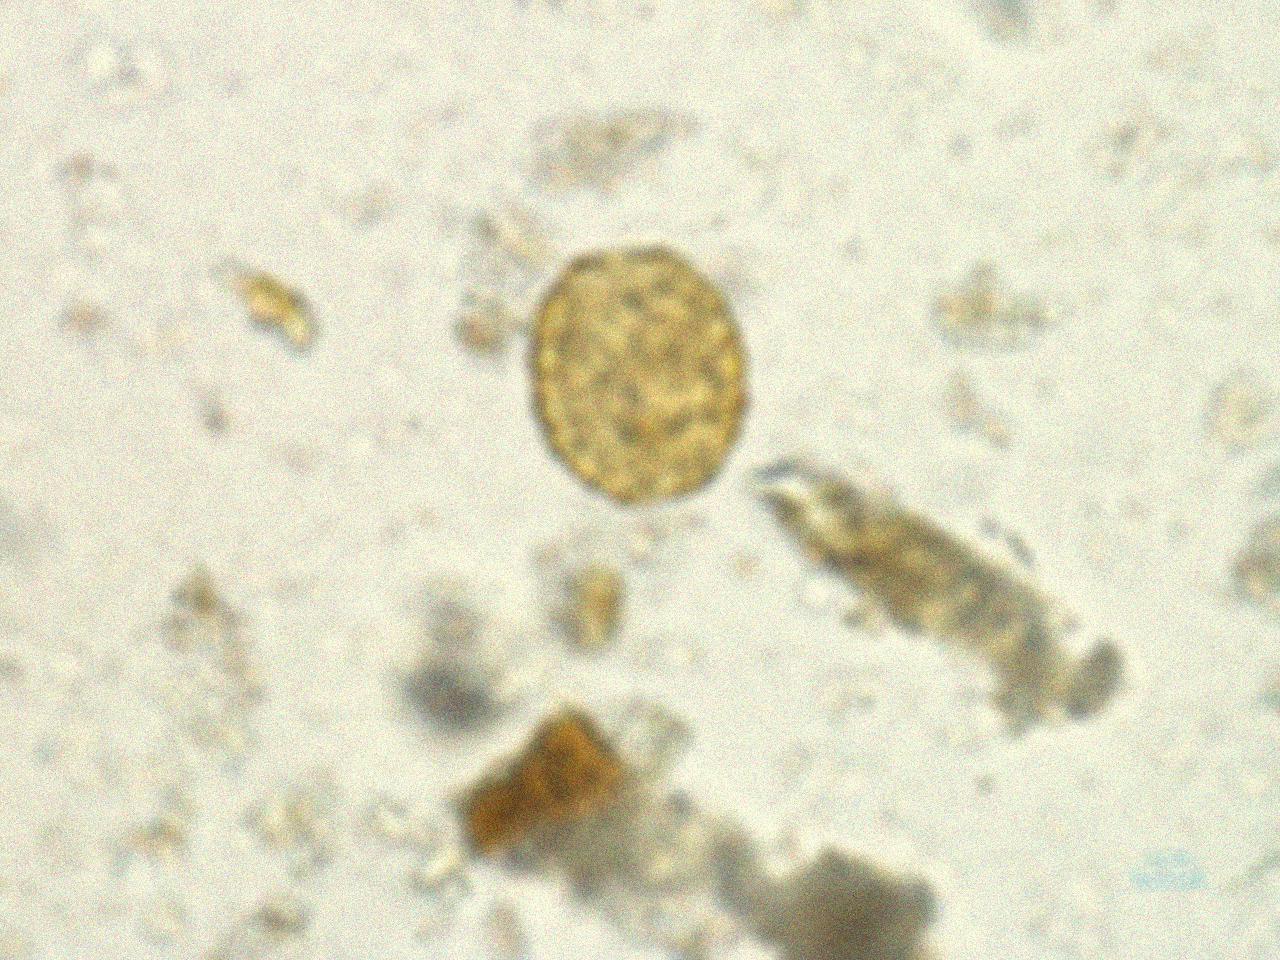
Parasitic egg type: Ascaris lumbricoides